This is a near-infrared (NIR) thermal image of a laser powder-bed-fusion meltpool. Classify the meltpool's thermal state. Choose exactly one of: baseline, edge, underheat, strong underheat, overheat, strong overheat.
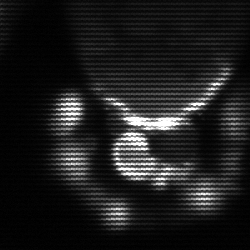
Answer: edge